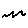
Label: zigzag